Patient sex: M
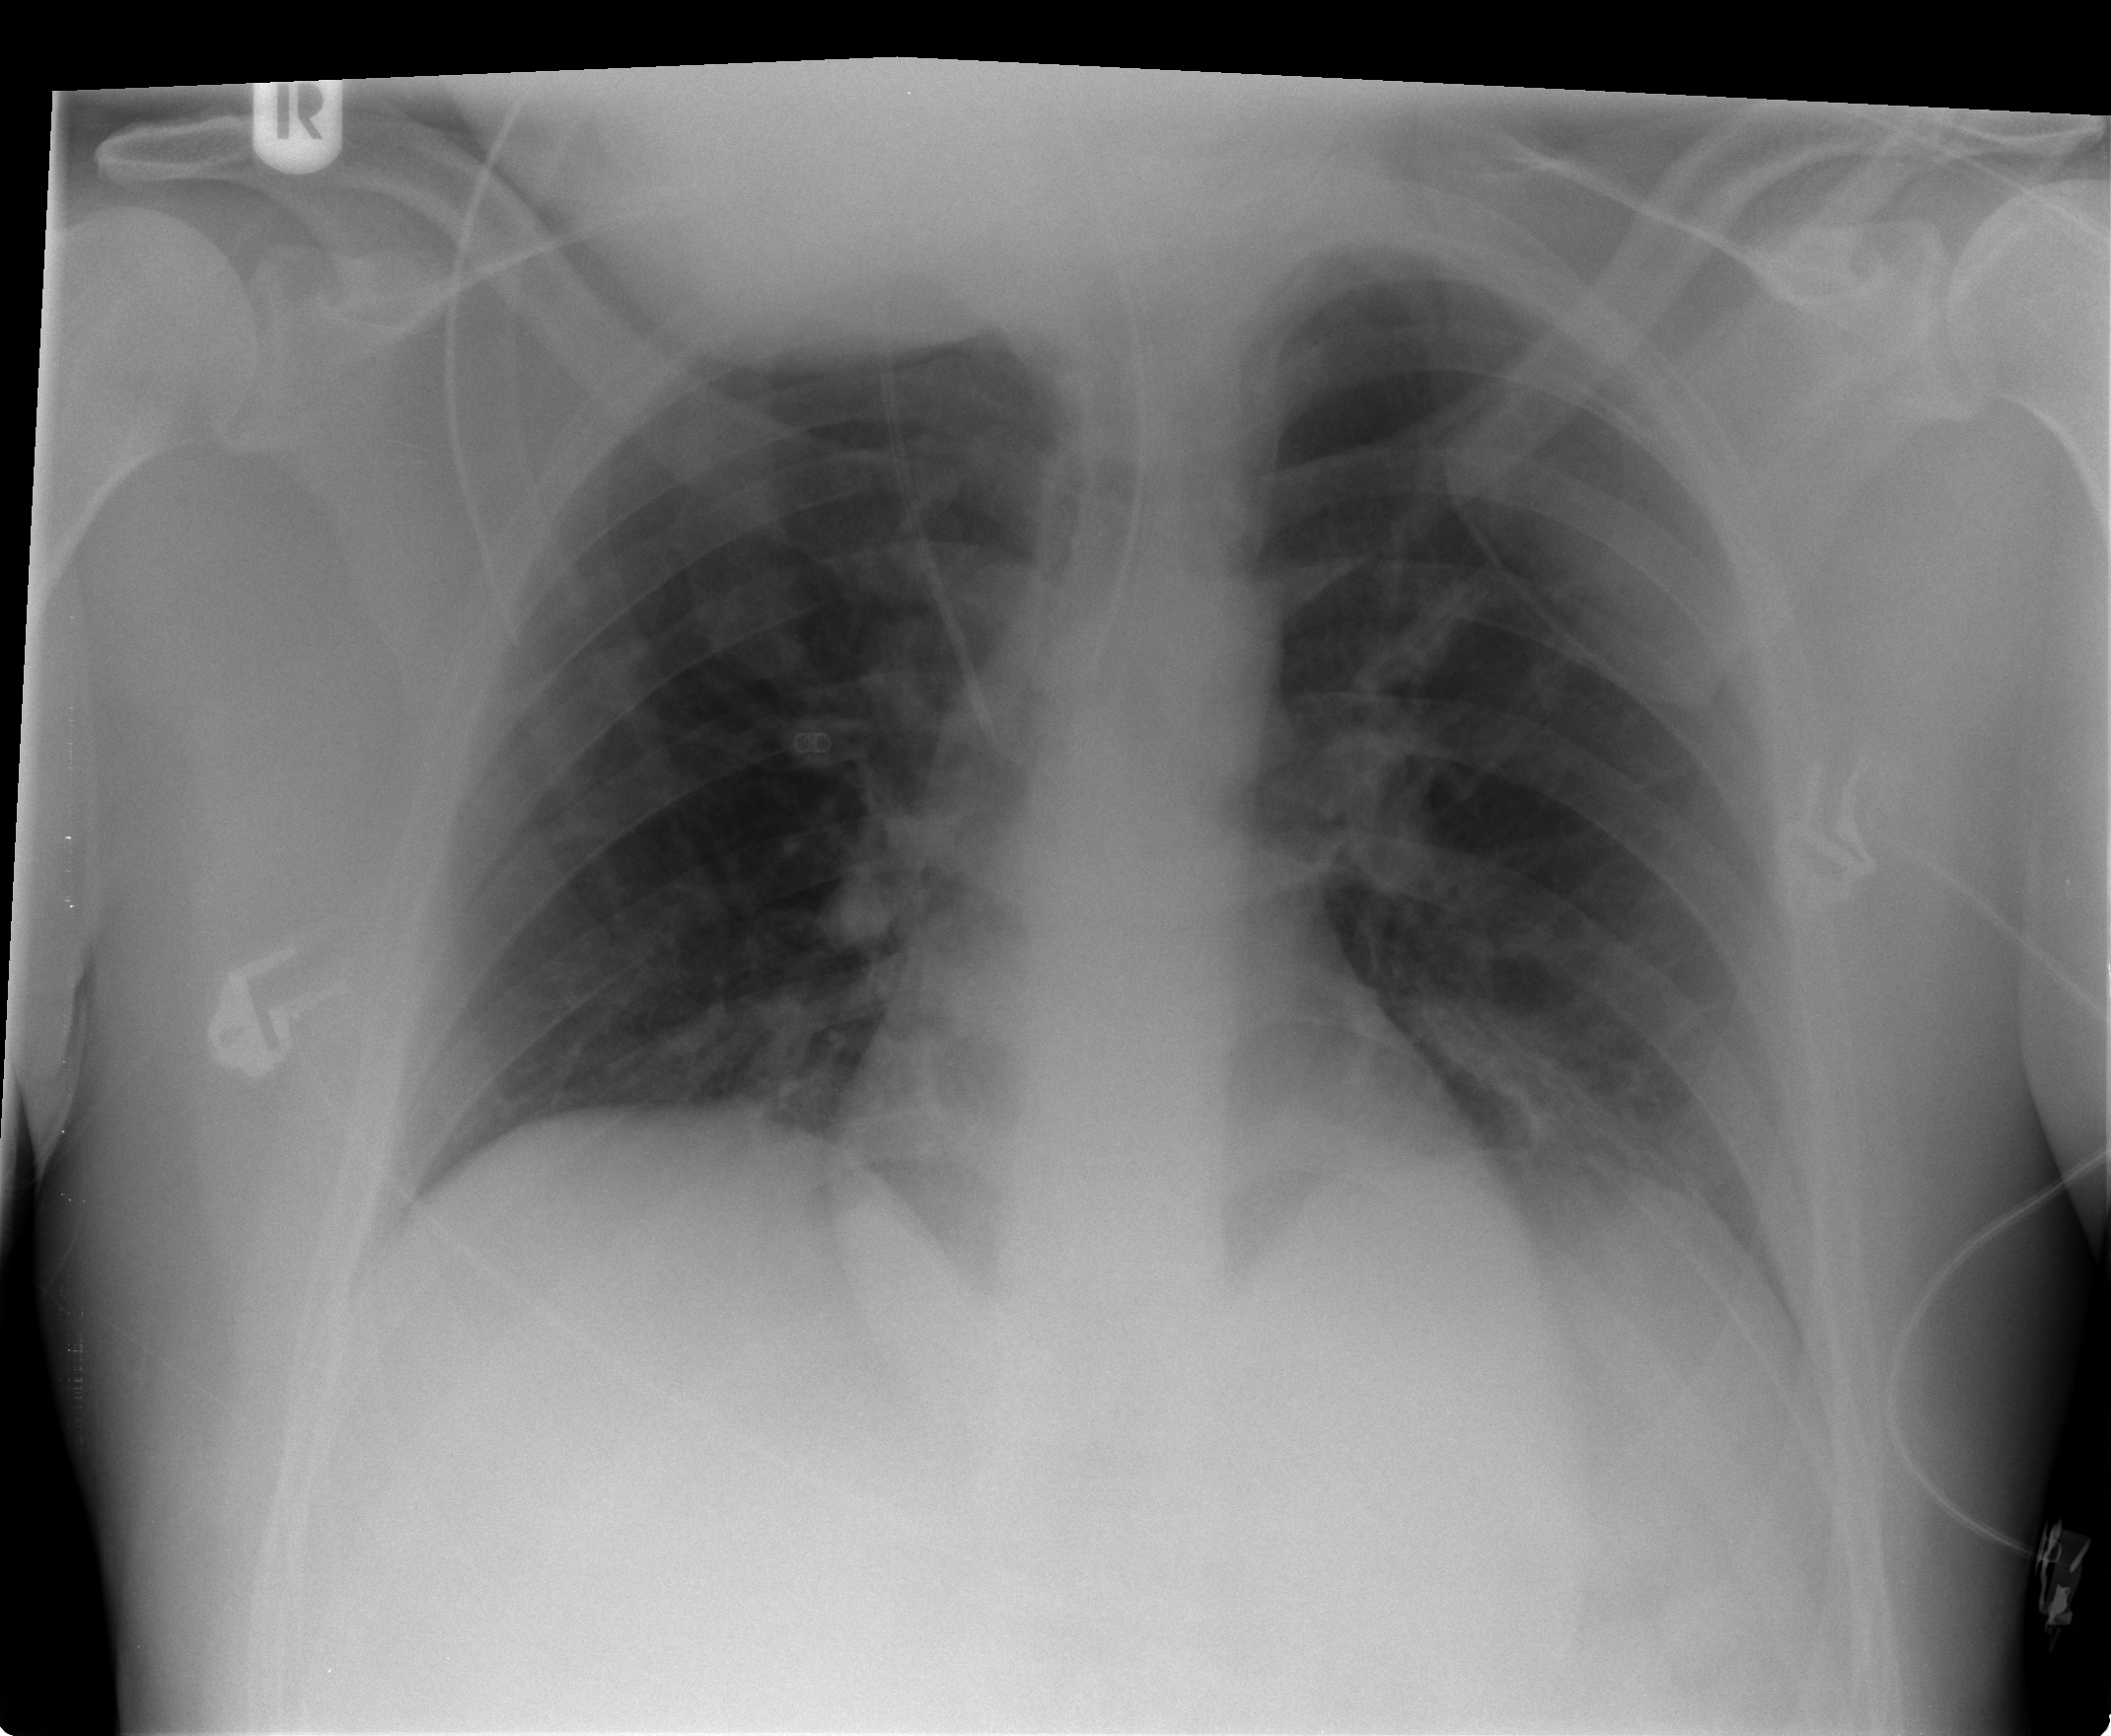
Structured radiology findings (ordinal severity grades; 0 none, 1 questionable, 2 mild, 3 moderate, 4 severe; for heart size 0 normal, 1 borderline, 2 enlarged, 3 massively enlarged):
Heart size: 0
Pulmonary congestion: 0
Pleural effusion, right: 0
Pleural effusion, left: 0
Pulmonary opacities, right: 0
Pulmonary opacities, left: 0
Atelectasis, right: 1
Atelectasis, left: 1